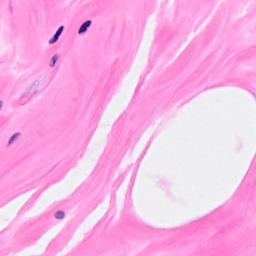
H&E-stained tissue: Breast